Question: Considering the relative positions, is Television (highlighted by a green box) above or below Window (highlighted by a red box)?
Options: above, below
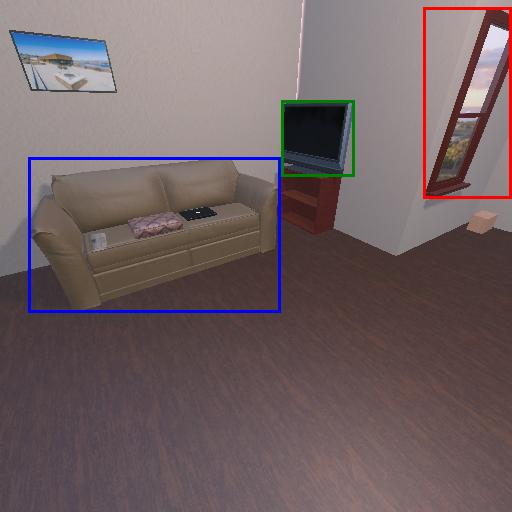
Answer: above